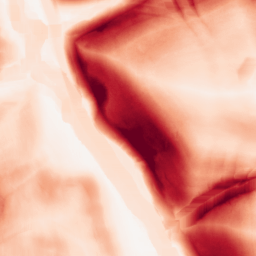
Category: morphological
Decomposition family: morphological_gradient
Decomposition parameters: size: 15
shape: square
Upsampling method: quadratic
Upsampling parameters: scale: 8
Upsampling scale: 8